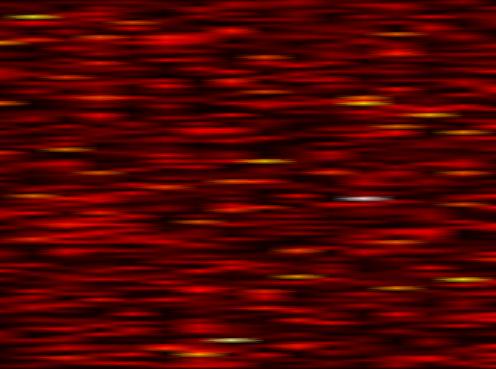
Label: UFMC